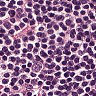
Metastatic tissue present: no